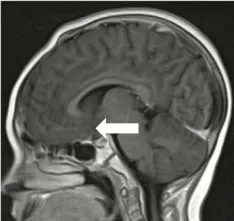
MRI of Case 4 with germinoma relapse of an intracranial malignant non-germinomatous germ cell tumor (NGGCT). Following completion of treatment with chemotherapy, and ,radiotherapy.
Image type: radiology (mri)